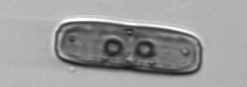
Label: Ephemera